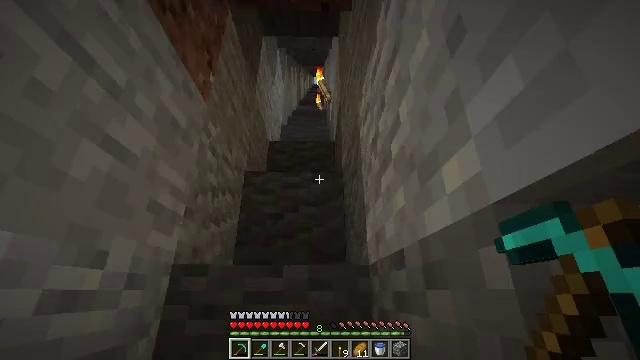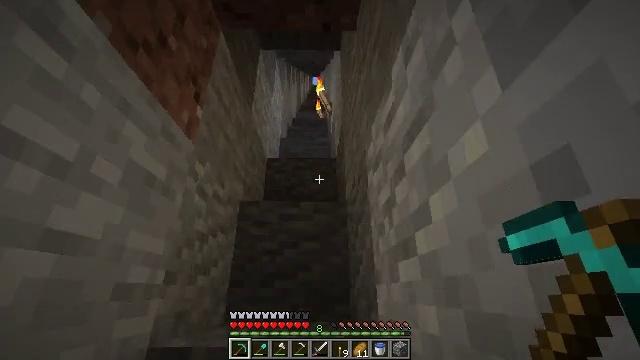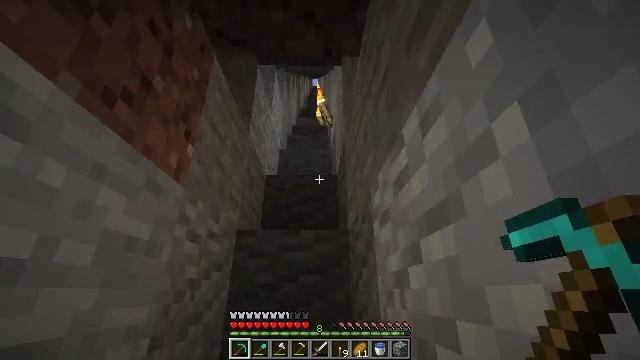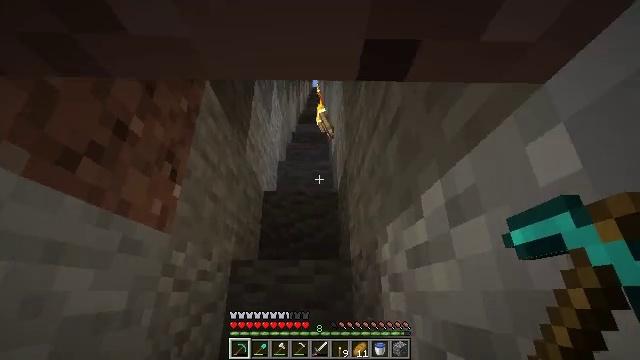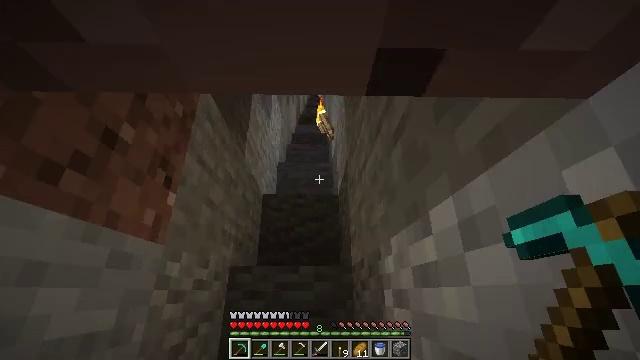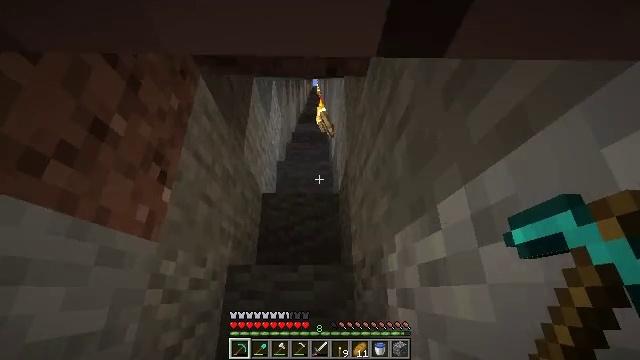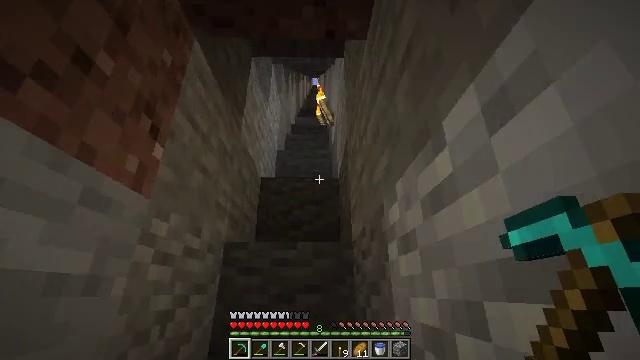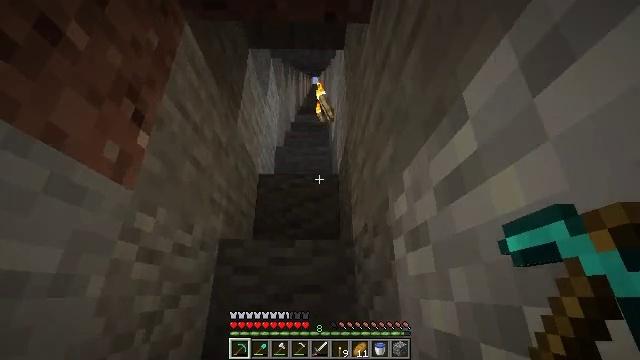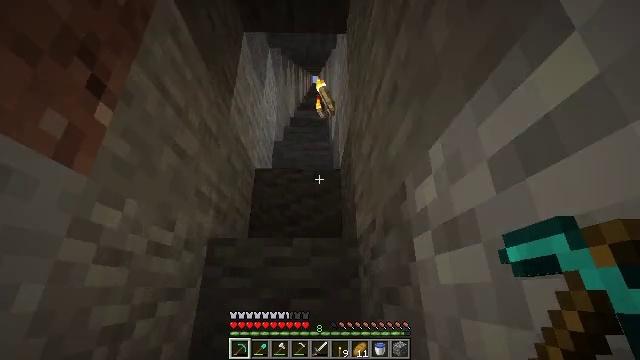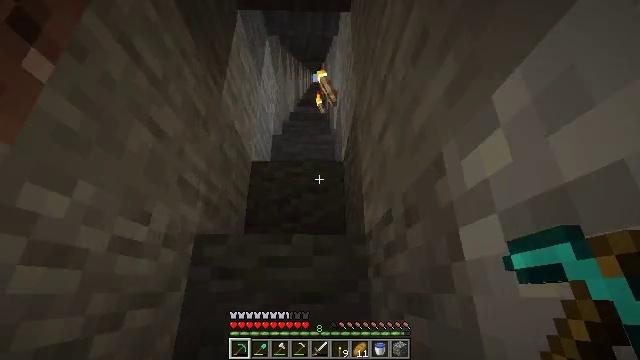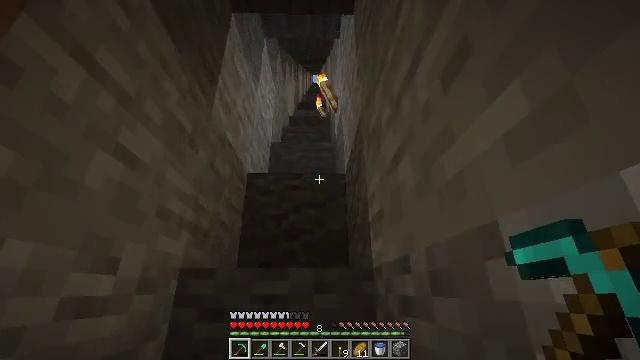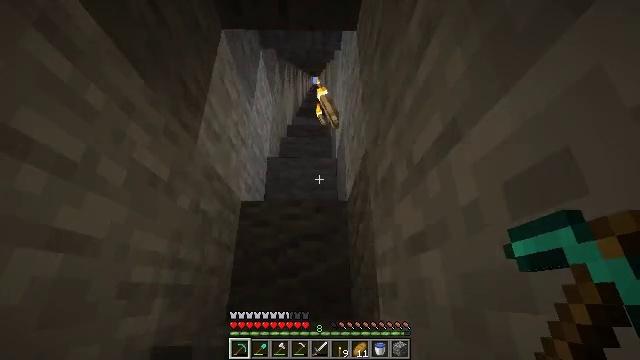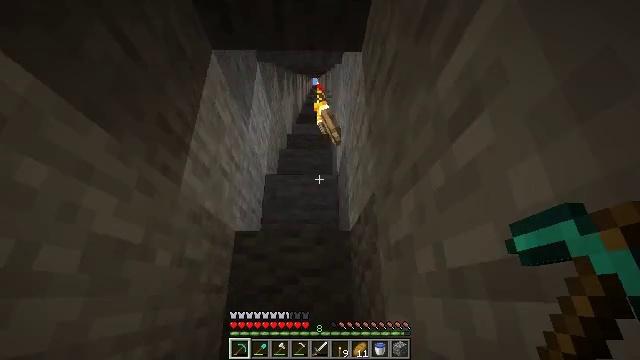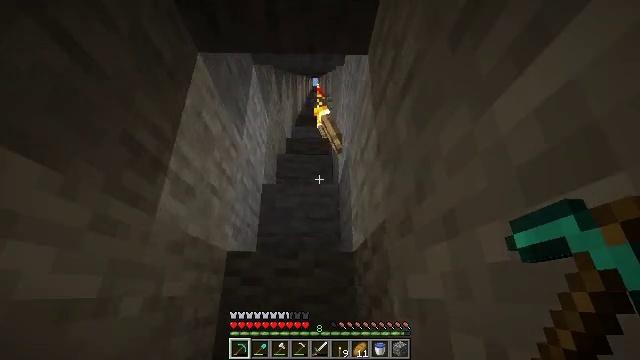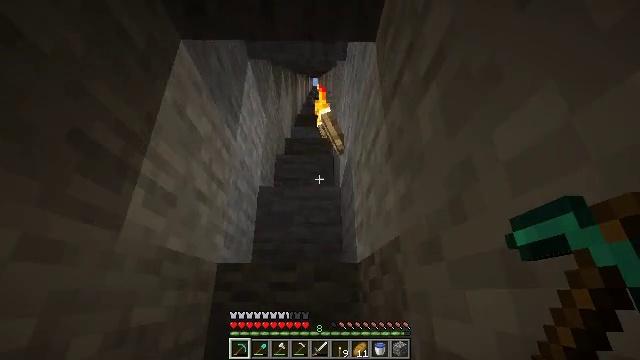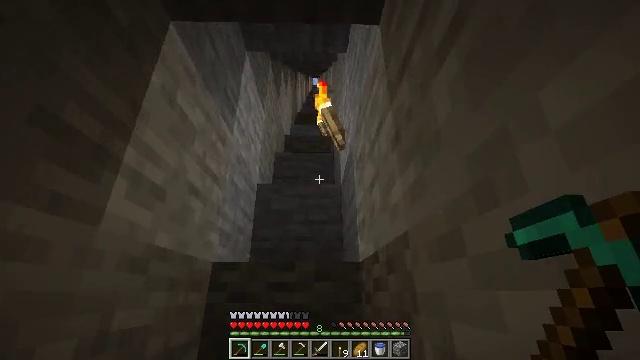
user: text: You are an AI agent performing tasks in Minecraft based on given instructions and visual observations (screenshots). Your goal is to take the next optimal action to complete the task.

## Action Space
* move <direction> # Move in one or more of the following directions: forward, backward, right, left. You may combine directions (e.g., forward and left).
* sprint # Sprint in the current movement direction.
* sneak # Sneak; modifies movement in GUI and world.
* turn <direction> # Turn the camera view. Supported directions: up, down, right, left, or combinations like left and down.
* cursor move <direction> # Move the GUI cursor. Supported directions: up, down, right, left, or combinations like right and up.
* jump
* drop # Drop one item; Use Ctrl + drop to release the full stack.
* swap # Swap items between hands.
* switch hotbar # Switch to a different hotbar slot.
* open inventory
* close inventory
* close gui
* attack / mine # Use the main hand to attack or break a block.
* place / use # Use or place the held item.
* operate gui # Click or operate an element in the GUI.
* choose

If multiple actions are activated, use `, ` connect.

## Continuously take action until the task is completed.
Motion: motion action
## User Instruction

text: Put your materials in the crafting grid to make an enchanting table.
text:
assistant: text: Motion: move forward, jump
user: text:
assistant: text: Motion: move forward, jump
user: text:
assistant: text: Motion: move forward, jump
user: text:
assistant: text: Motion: move forward, jump
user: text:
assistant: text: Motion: move forward, jump
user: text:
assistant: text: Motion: move forward, jump
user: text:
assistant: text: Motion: move forward, jump
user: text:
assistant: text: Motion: move forward, jump
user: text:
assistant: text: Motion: move forward, jump
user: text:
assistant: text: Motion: move forward, jump
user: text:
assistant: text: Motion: move forward, jump
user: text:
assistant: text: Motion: move forward, jump
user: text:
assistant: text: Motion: move forward, jump
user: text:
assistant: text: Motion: move forward, jump
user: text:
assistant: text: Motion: move forward, jump
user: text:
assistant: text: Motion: move forward, jump
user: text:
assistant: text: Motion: move forward, jump
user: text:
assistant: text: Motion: move forward, jump
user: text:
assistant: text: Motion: move forward, jump
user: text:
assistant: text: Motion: move forward, jump
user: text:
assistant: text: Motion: move forward, jump
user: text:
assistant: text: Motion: move forward, jump
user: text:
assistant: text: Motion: move forward, jump
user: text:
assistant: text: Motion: move forward, jump
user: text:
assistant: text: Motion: move forward, jump
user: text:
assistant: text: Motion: move forward, jump
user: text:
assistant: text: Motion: move forward, jump
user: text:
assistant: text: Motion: move forward, jump
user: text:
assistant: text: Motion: move forward, jump
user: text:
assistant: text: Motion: move forward, jump